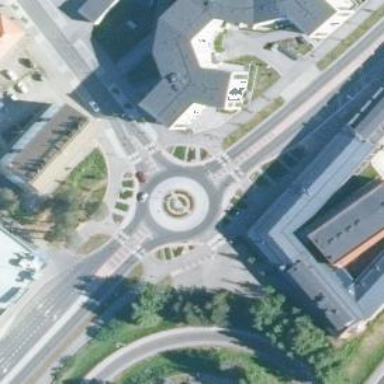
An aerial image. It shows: Secondary road with asphalt surface leading to roundabout.